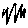
Label: zigzag